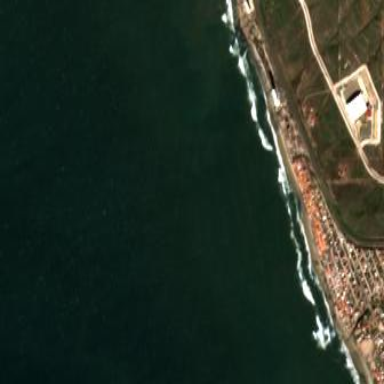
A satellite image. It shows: Scenic beach with natural beauty.